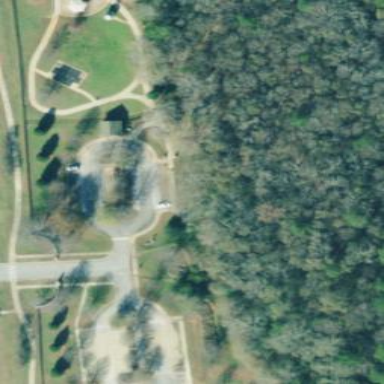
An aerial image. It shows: Park.